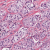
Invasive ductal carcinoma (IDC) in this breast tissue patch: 1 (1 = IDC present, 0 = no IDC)